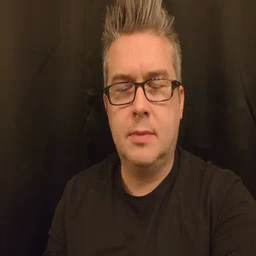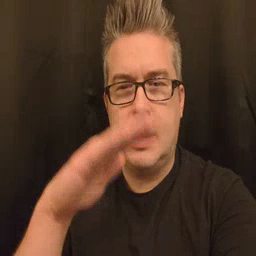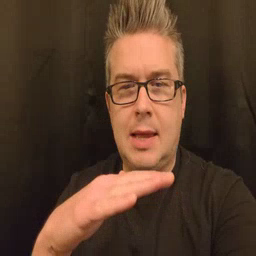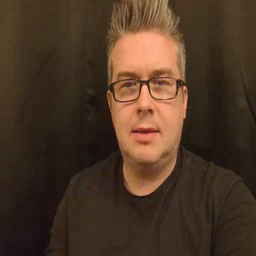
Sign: on